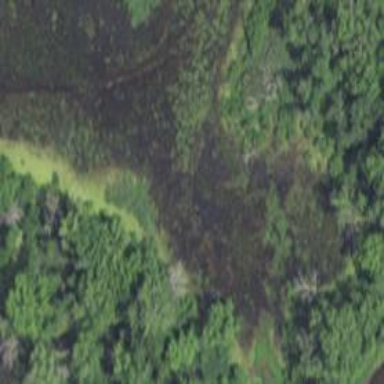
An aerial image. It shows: Marshy wetland area.